Brain MRI, t2w sequence, axial 2D slice.
Patient: age 44, sex F, weight 95 kg, height 1.95 m
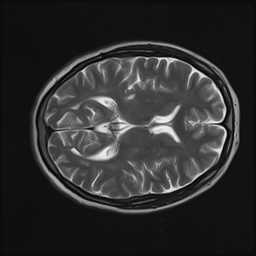